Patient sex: M
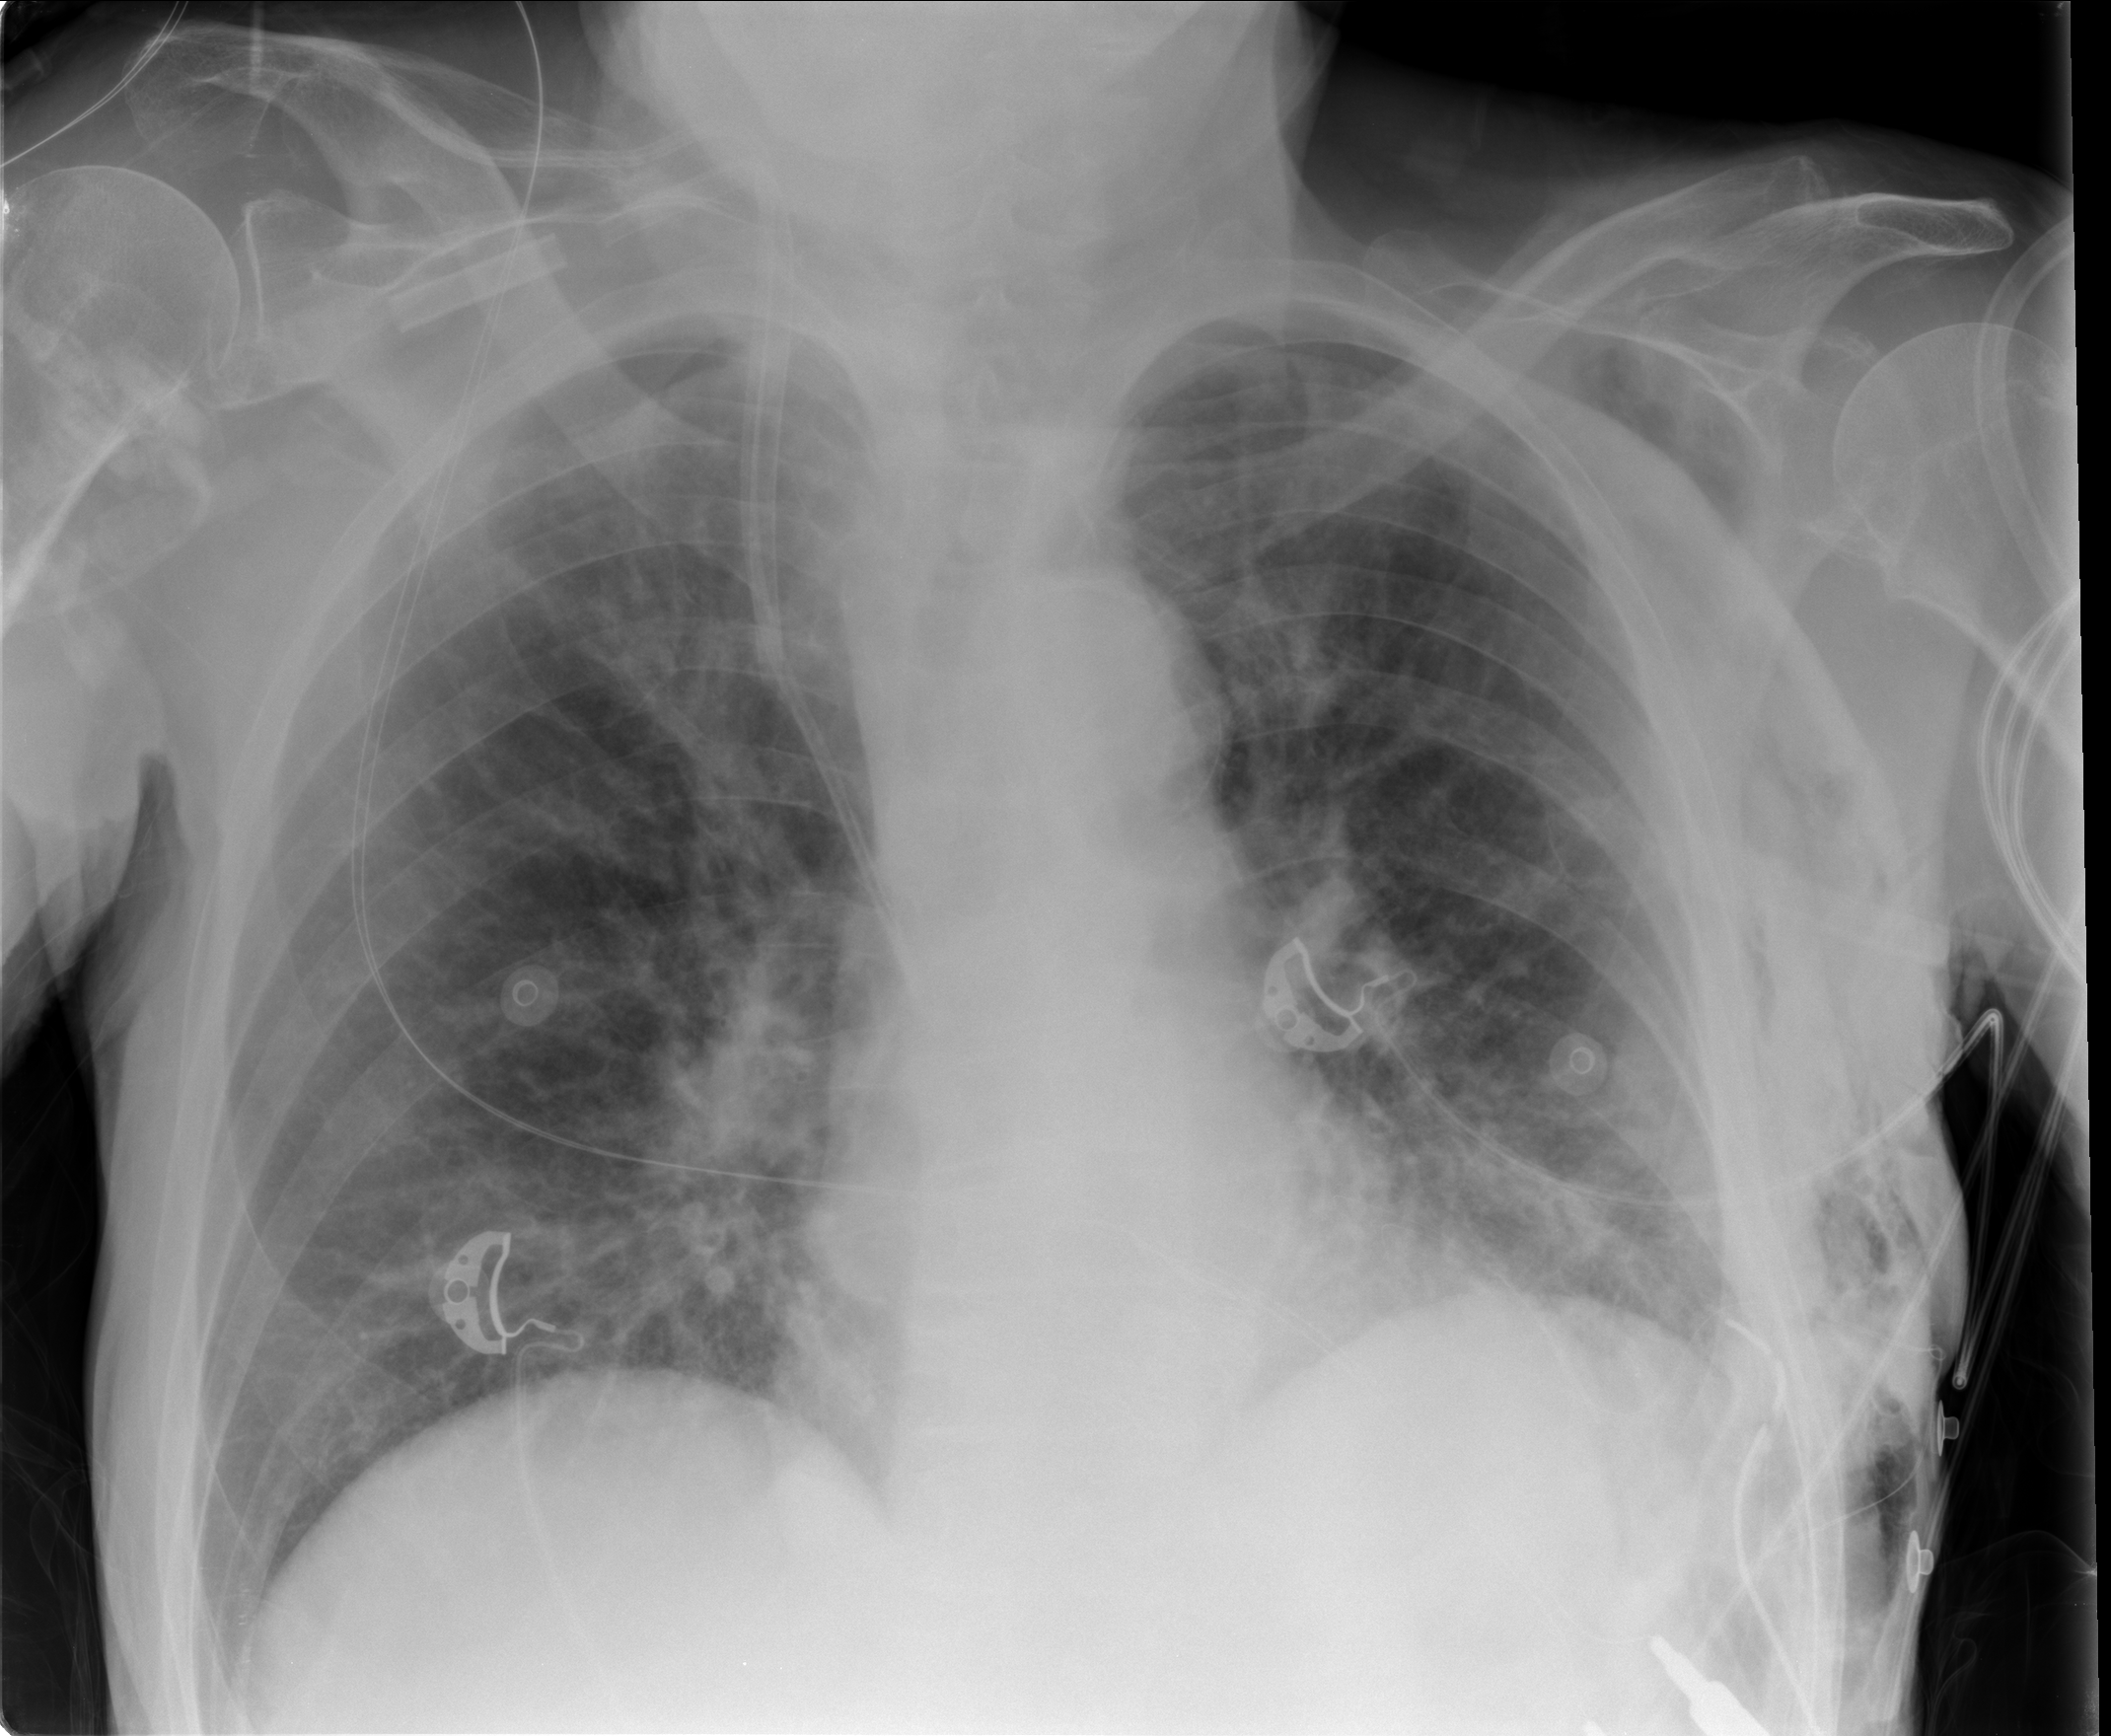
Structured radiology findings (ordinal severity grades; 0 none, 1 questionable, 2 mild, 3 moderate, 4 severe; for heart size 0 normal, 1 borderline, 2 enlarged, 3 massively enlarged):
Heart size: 0
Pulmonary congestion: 2
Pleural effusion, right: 0
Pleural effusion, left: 0
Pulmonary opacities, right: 0
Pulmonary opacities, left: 0
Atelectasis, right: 0
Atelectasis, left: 0